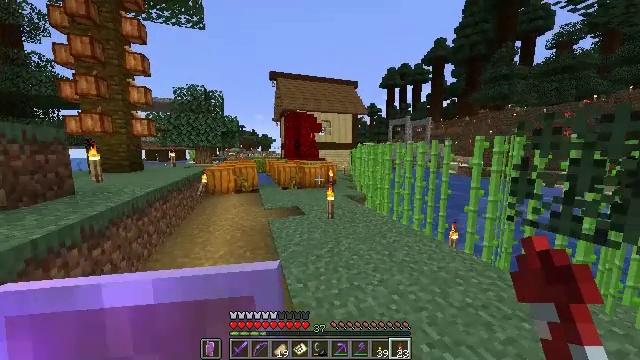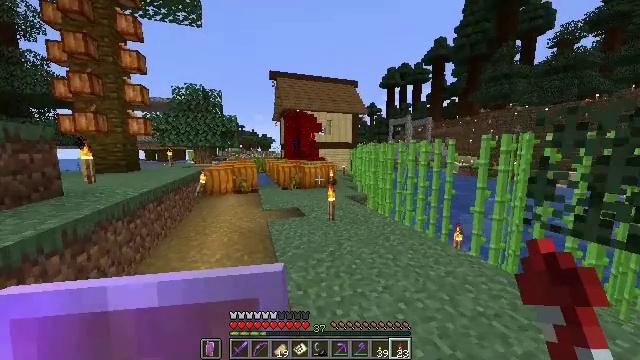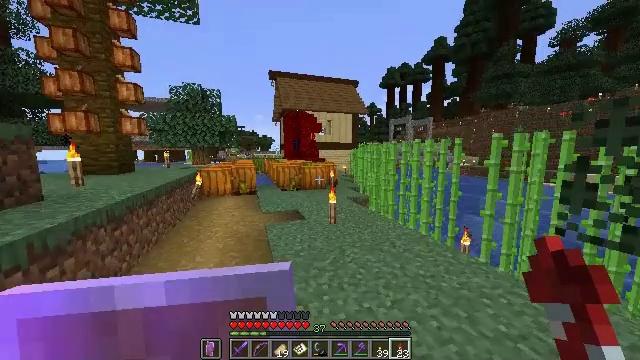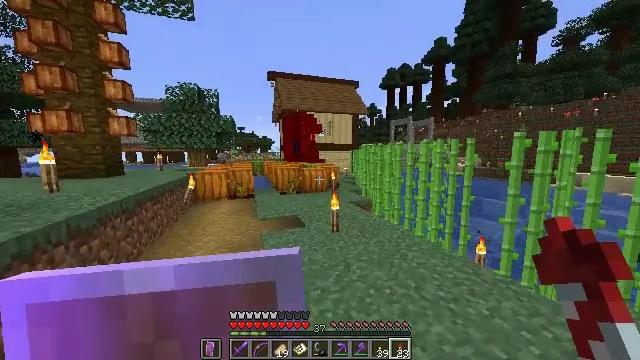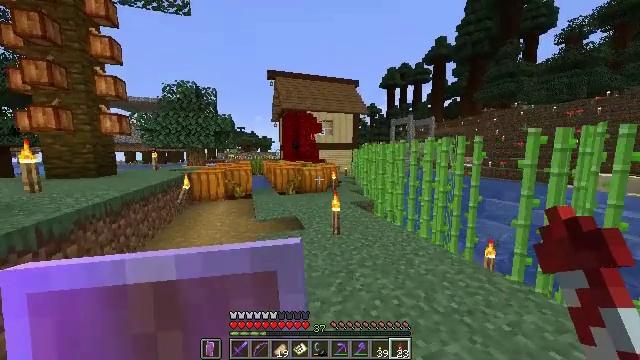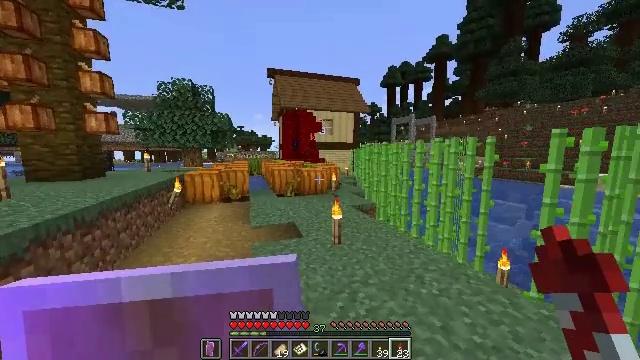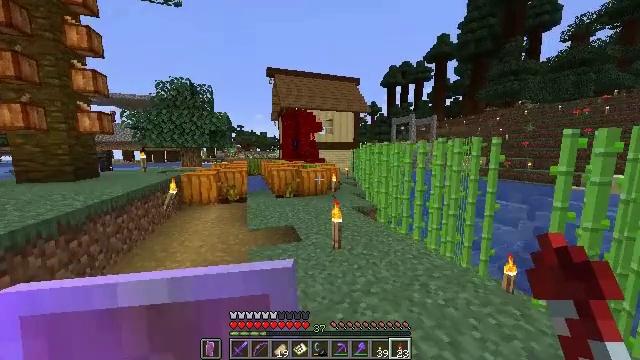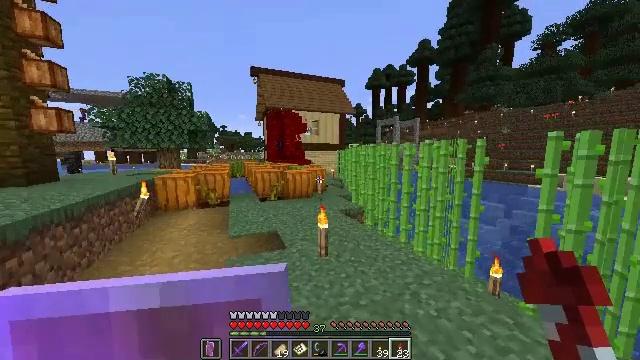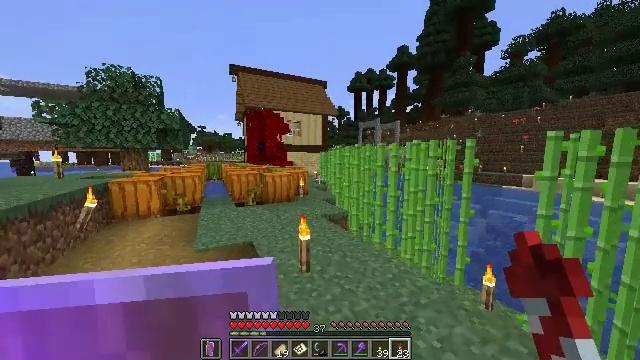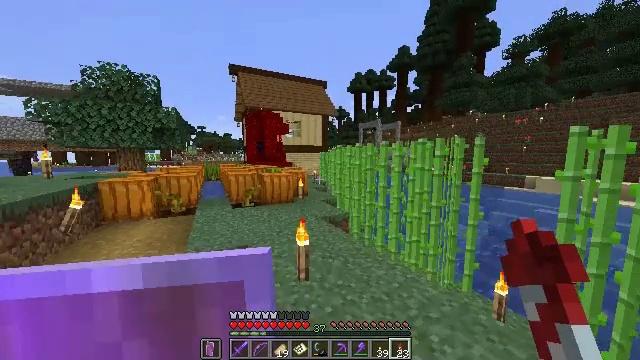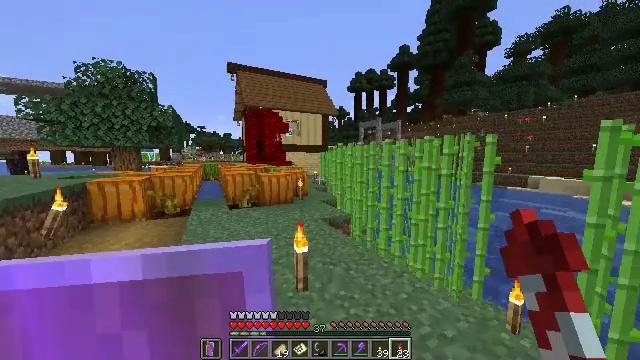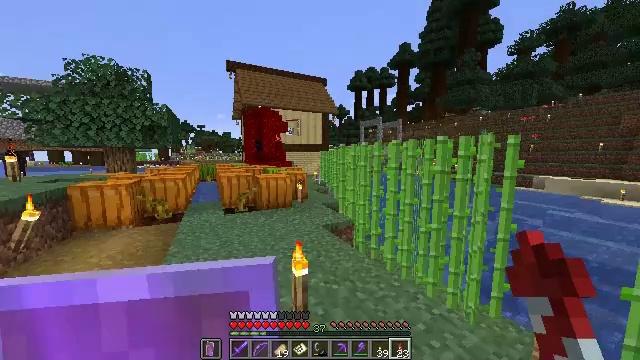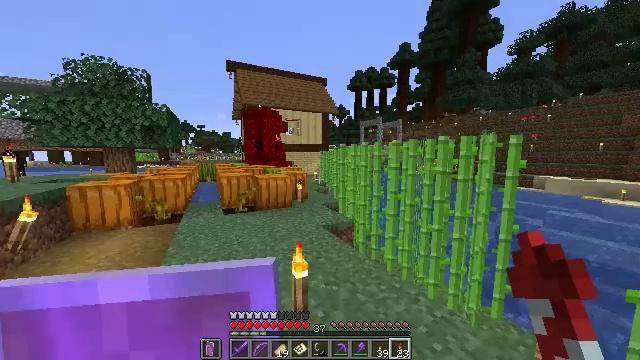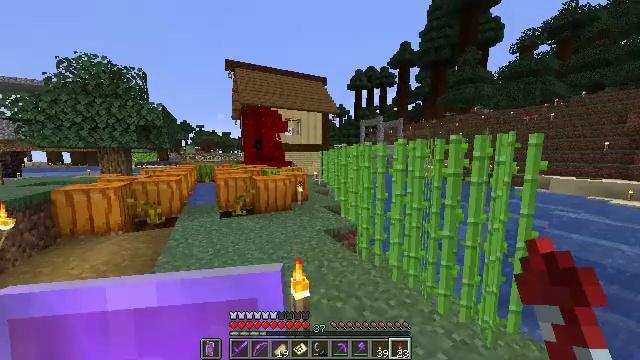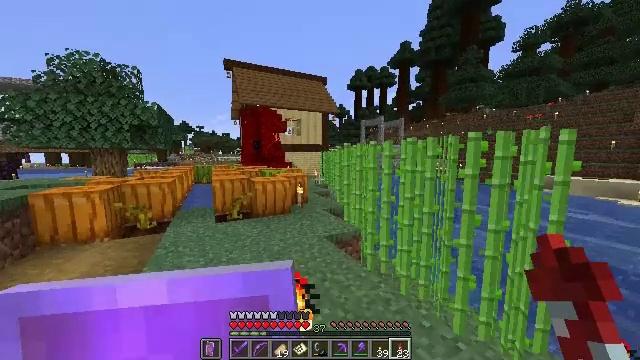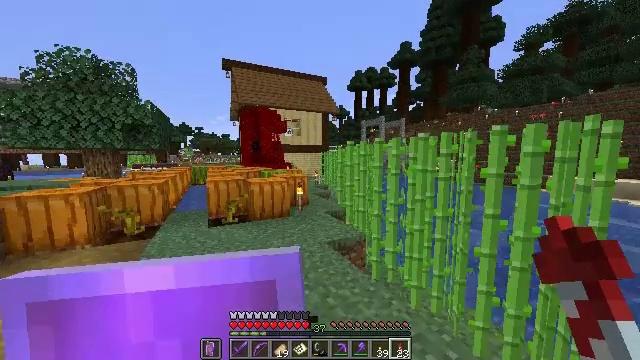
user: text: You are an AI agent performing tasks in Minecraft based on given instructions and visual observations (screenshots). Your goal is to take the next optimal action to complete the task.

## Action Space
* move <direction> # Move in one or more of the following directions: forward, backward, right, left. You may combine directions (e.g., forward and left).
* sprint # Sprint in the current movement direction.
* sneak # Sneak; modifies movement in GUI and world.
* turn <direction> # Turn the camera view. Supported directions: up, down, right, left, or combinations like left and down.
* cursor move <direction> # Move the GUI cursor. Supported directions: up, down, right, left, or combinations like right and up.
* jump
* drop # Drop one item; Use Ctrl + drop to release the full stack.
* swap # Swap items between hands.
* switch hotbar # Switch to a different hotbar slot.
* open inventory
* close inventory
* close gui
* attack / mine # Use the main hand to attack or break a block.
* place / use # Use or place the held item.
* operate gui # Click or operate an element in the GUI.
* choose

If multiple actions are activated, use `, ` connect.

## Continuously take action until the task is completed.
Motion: motion action
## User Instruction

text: Dig up the bone block in the desert or swamp biome.
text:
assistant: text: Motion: move forward, sprint
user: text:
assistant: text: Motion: move forward, sprint
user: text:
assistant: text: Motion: move forward, sprint
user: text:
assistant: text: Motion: move forward, sprint
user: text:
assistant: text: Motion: move forward, sprint
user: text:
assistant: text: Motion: move forward, sprint
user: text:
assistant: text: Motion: move forward, sprint, turn right
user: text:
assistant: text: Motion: move forward, sprint, turn right
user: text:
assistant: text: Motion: move forward, sprint
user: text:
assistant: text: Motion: move forward, sprint
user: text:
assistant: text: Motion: move forward, sprint
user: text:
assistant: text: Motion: move forward, sprint
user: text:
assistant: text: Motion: move forward, sprint
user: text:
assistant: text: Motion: move forward, sprint
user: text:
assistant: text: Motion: move forward, sprint
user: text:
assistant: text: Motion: move forward, sprint
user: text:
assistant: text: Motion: move forward, sprint
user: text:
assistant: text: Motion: move forward, sprint
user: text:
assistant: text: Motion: move forward, sprint
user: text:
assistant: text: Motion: move forward, sprint
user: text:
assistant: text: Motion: move forward, sprint
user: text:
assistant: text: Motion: move forward, sprint
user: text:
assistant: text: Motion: move forward, sprint
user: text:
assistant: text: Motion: move forward, sprint
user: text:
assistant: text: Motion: move forward, sprint
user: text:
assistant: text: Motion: move forward, sprint
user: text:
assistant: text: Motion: move forward, sprint
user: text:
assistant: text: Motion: move forward, sprint
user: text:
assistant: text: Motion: move forward, sprint
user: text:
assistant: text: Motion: move forward, sprint